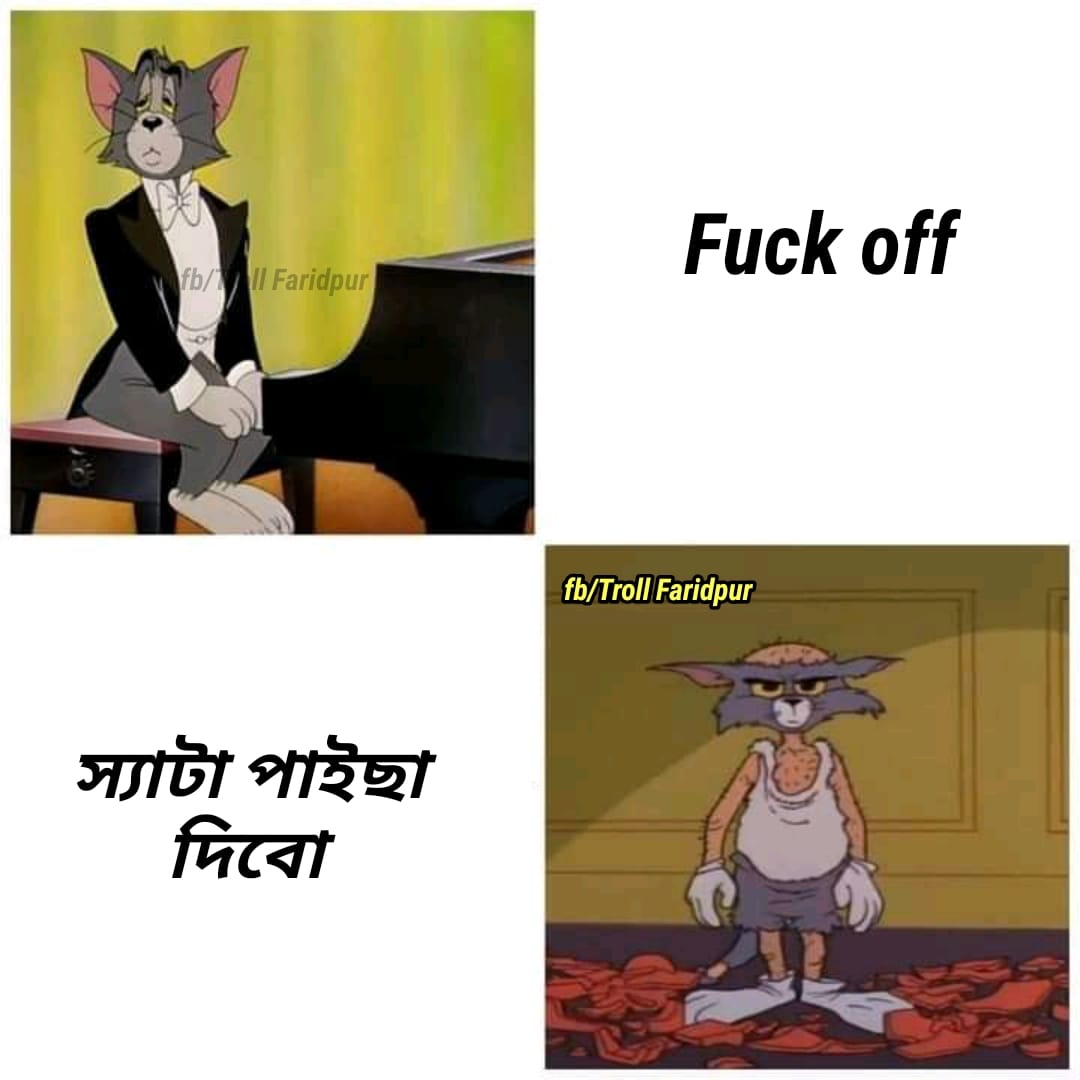
Caption: Fuck off    স্যাটা পাইছা দিবো
Label: non-hate